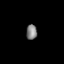
Tissue: lung
Cell type: Myeloid cells
Senescence score: 0.6716
Nuclear area (px): 159
Mean DAPI intensity: 129.472